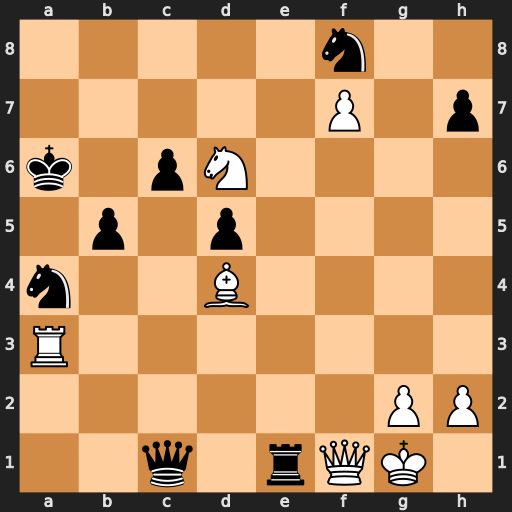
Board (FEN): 5n2/5P1p/k1pN4/1p1p4/n2B4/R7/6PP/2q1rQK1
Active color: w
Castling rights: -
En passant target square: -
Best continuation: Rxa4#